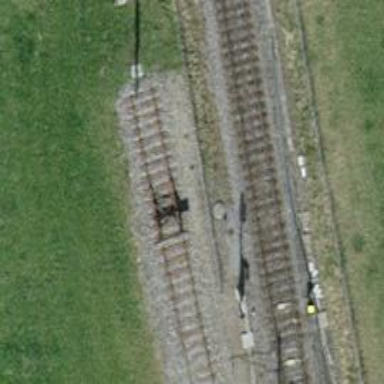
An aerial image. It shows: Railway buffer stop.